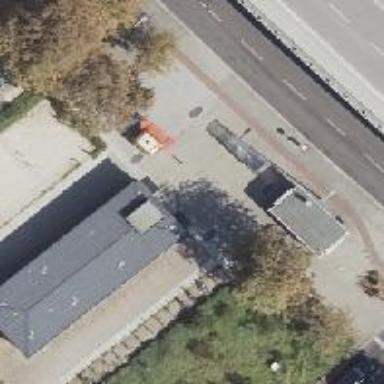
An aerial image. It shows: Subway entrance.